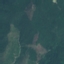
Land use / land cover class: Forest